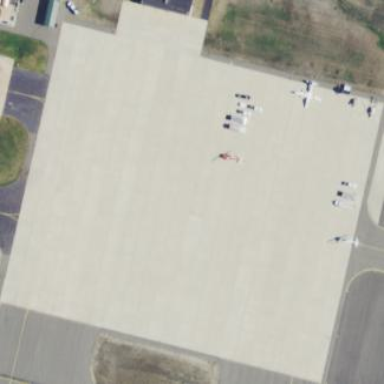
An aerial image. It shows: Apron at the airport.